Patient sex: M
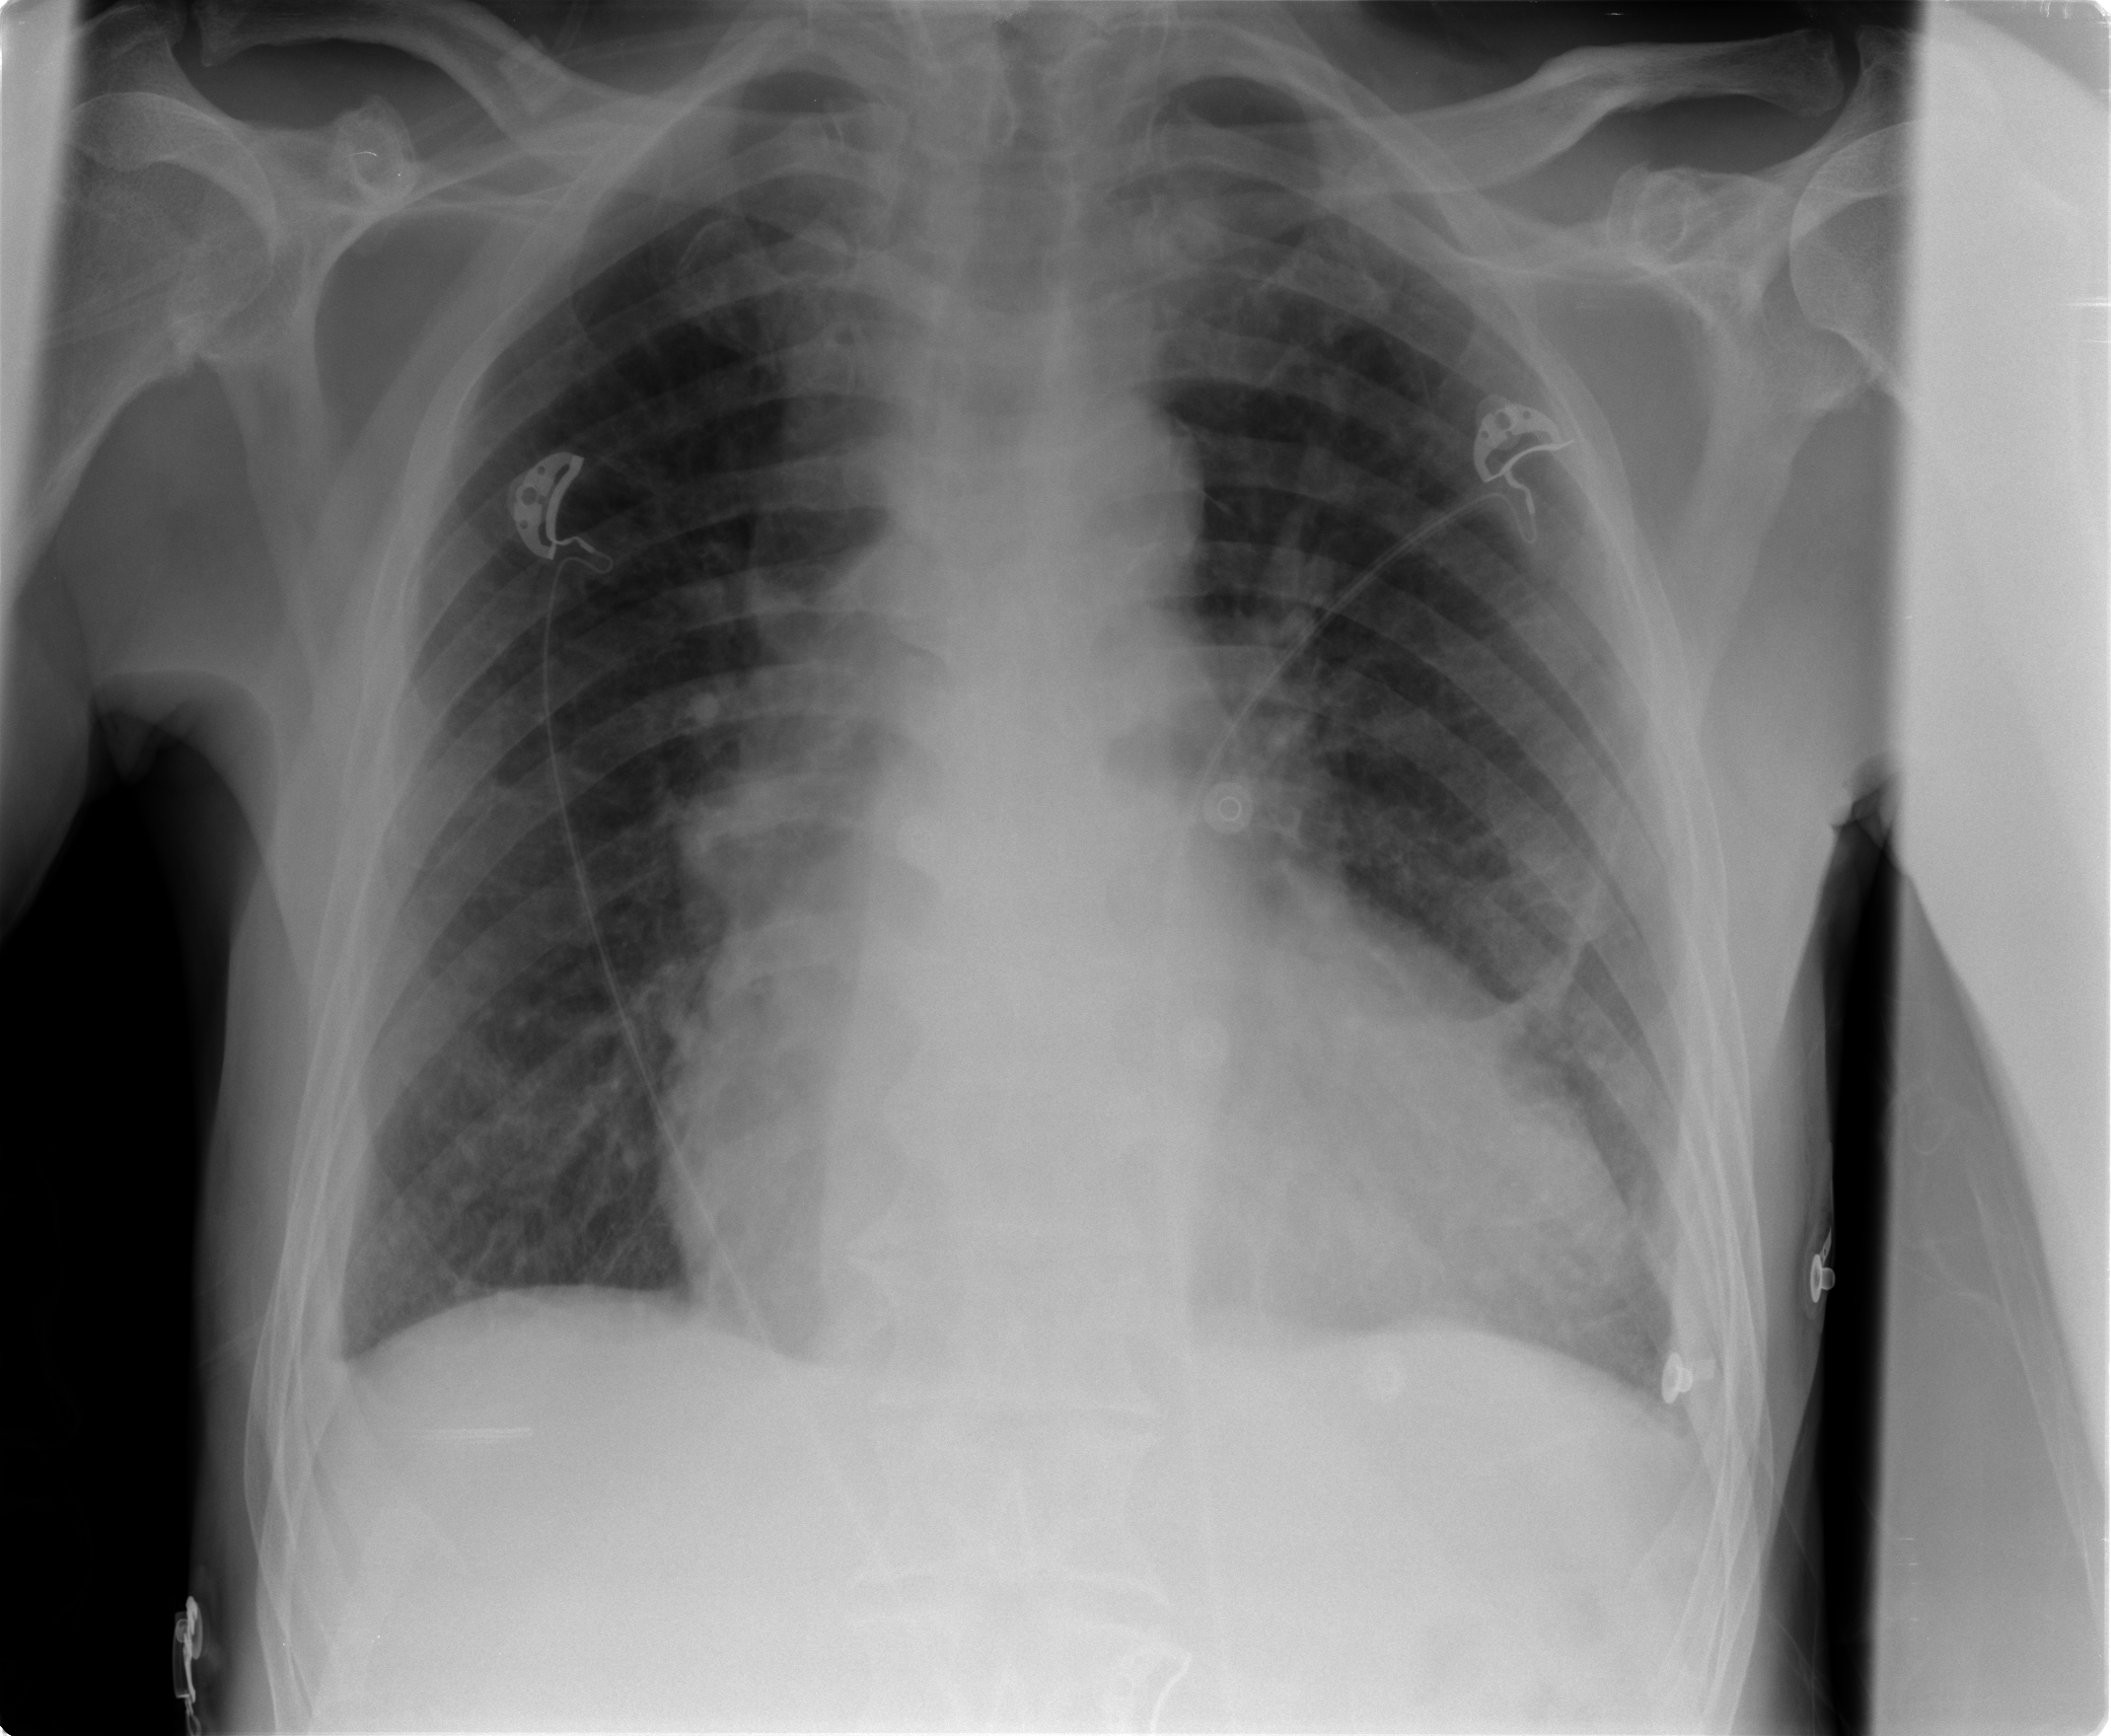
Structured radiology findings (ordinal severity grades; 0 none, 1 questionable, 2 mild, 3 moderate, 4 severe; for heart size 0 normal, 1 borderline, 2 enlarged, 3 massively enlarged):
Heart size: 3
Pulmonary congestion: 2
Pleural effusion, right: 0
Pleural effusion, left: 0
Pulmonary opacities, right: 0
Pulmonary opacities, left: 0
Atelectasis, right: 0
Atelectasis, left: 0